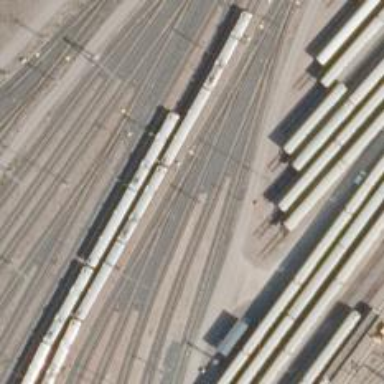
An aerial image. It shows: Railway signal.